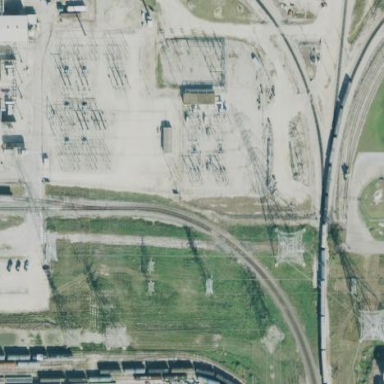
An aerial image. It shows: Outdoor distribution substation.